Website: macys
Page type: gifting
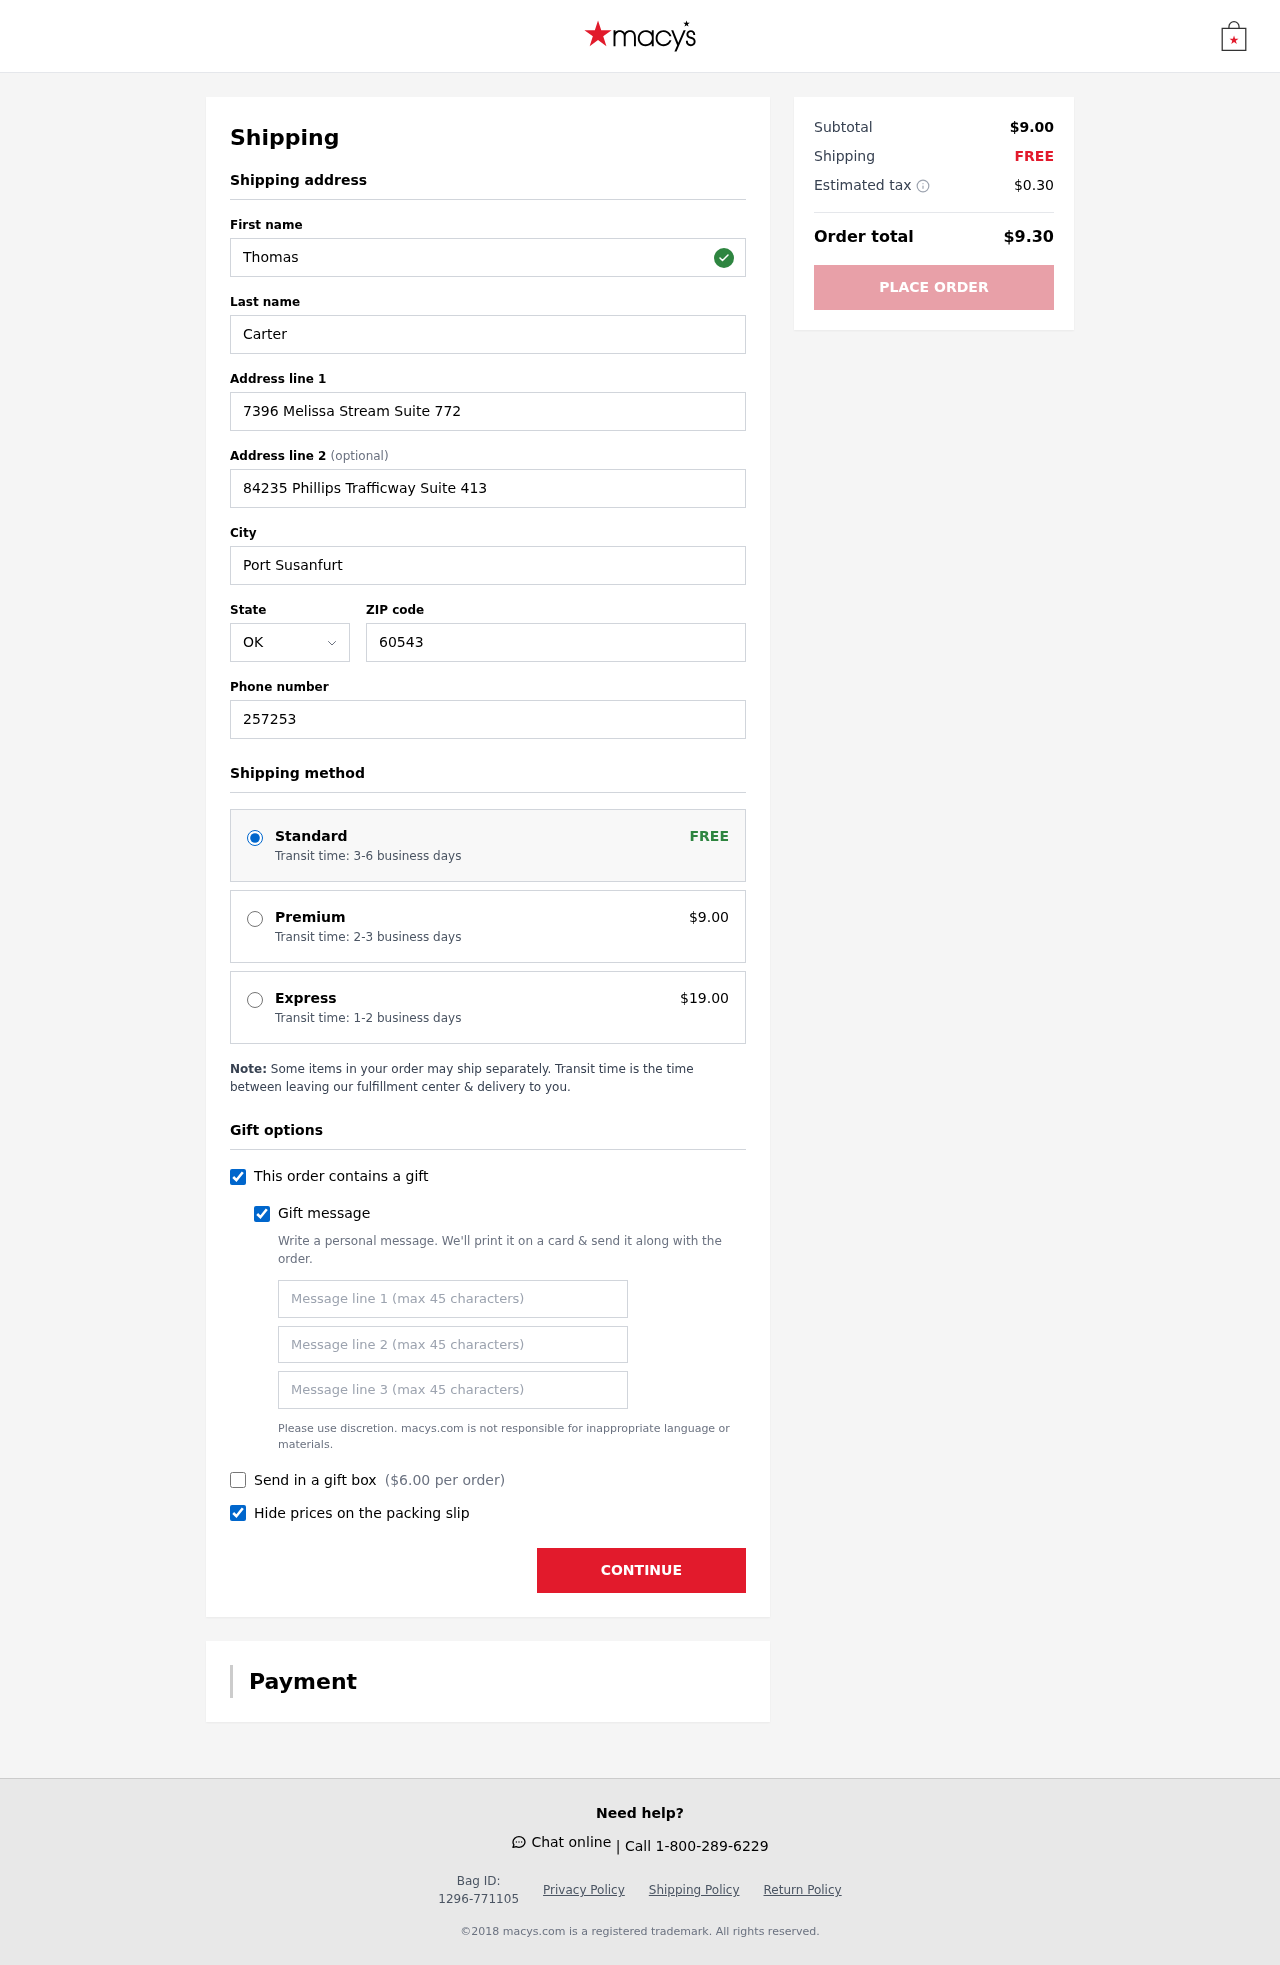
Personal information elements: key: PII_STATE_ABBR
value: OK
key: PII_FIRSTNAME
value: Thomas
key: PII_LASTNAME
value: Carter
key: PII_STREET
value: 7396 Melissa Stream Suite 772
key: PII_STREET2
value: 84235 Phillips Trafficway Suite 413
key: PII_CITY
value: Port Susanfurt
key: PII_POSTCODE
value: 60543
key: PII_PHONE
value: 2572530963
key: PII_GIFT_MESSAGE
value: Hey Caleb, I saw this peppermint vanilla hand soap and immediately thought of you—it's perfect for freshening up your space! Just a little something to bring a touch of cheer to your day. Enjoy!  Thomas
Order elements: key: ORDER_SHIPPING_STANDARD
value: Transit time: 3-6 business days
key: ORDER_SHIPPING_PREMIUM
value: Transit time: 2-3 business days
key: ORDER_SHIPPING_PREMIUM_PRICE
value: $9.00
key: ORDER_SHIPPING_EXPRESS
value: Transit time: 1-2 business days
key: ORDER_SHIPPING_EXPRESS_PRICE
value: $19.00
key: ORDER_GIFT_BOX_PRICE
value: $6.00
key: ORDER_SUBTOTAL
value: $9.00
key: ORDER_SHIPPING_COST
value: FREE
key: ORDER_TAX
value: $0.30
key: ORDER_TOTAL
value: $9.30